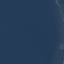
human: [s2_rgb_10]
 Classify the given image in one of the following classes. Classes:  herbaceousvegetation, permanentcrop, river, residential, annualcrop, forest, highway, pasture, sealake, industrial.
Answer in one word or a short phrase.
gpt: SeaLake